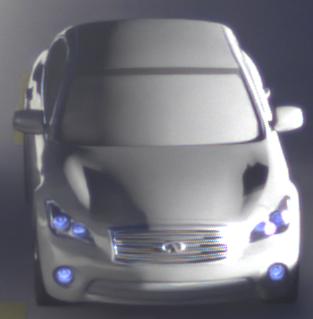
Make: Infiniti
Model: M 37
Detailed model: M (Y51)
Model produced from: 2010/10
Model produced until: 2013/11
Doors: 4
Color: gray
Road condition: dry road
Daytime: sunrise or sunset
Contrast: high contrast